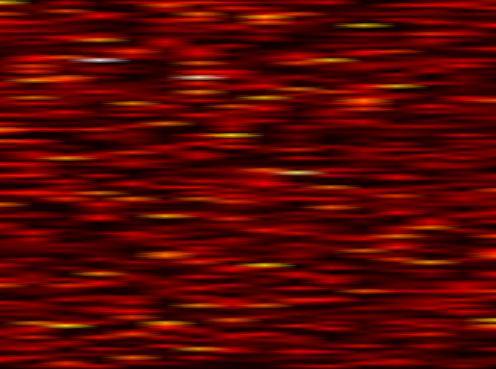
Label: FOFDM